Field crop: tomato
Growth stage: 2
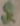
Species: solanum